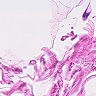
Metastatic tissue present: no